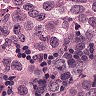
Metastatic tissue present: yes